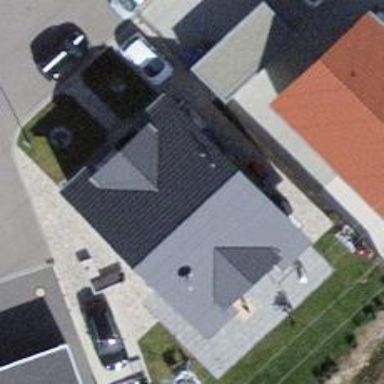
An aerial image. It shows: Detached building with gabled roof.